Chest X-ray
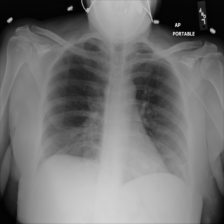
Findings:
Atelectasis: negative
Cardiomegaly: negative
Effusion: negative
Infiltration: negative
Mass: negative
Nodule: negative
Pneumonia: negative
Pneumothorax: negative
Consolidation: negative
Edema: negative
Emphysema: negative
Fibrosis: negative
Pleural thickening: negative
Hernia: negative